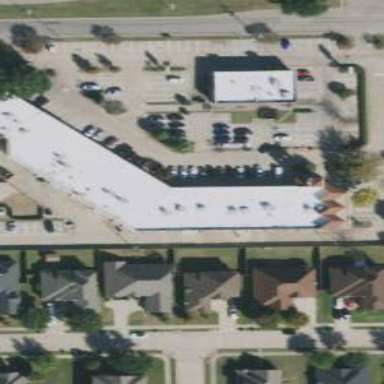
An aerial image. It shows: Retail building.